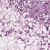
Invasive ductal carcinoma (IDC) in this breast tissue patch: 1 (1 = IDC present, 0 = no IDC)